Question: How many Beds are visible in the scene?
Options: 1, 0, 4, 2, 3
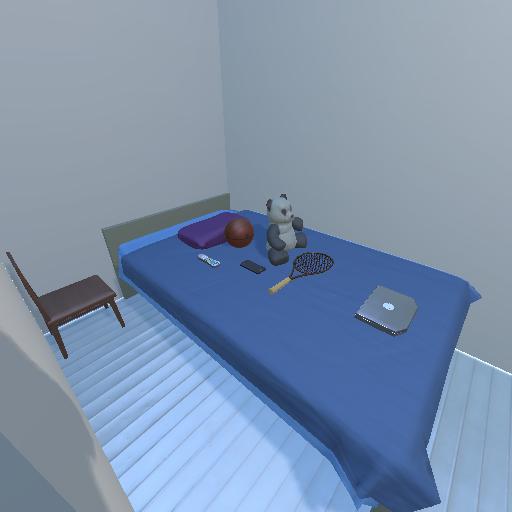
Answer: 1